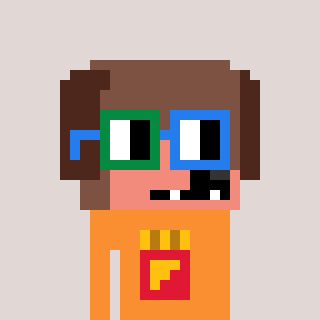
a pixel art character with square green and blue glasses, a dog-shaped head and a orange-colored body on a warm background